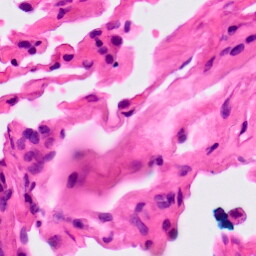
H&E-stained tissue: Lung